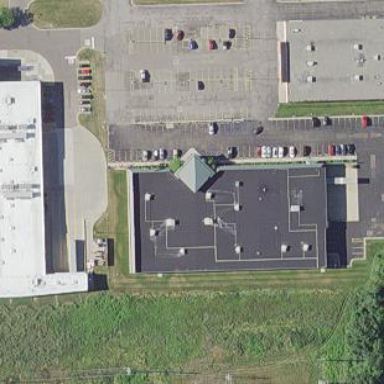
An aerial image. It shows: Retail building.